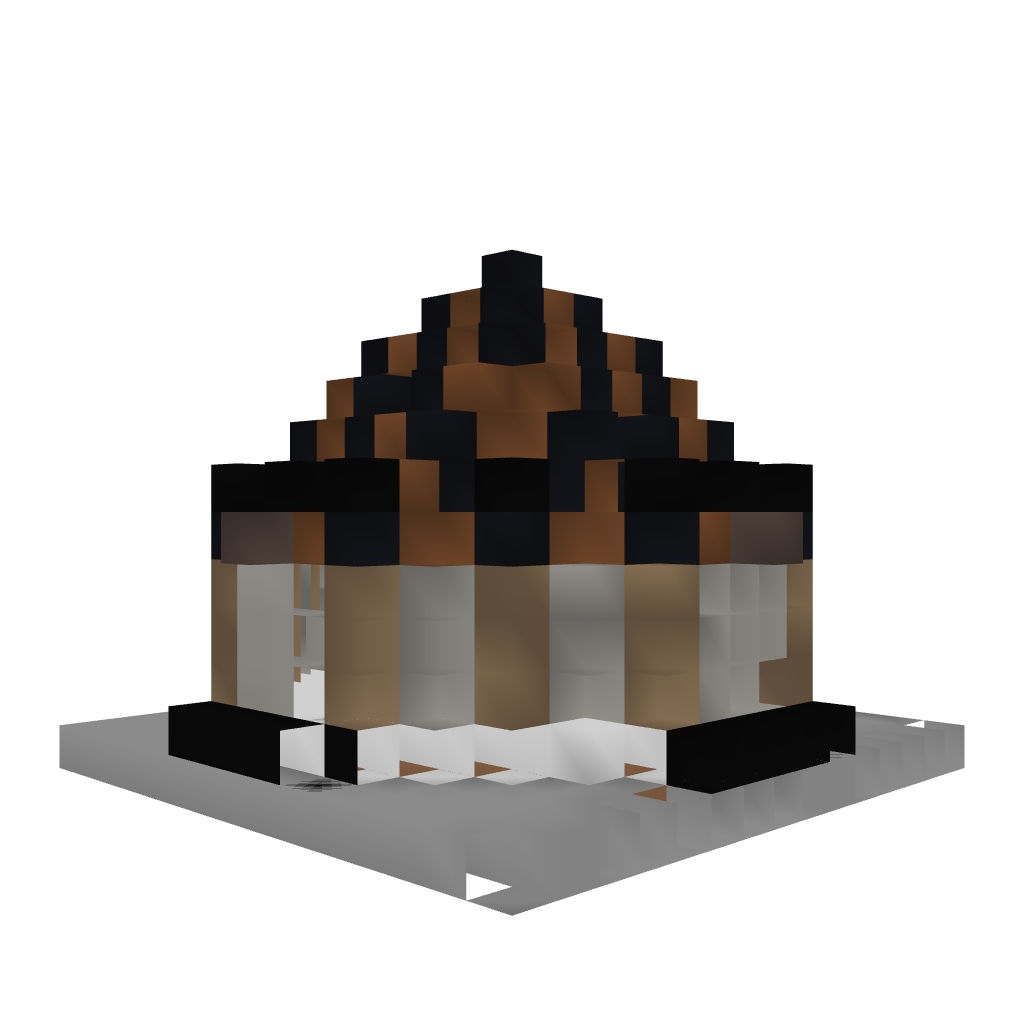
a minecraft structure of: Pony go round!